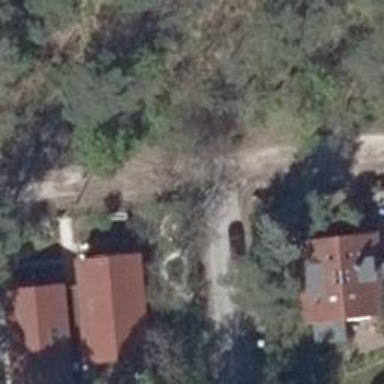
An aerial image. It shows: Residential road.